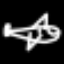
Label: airplane